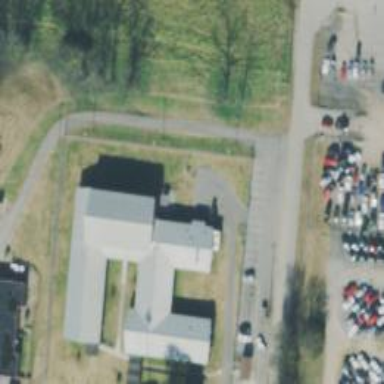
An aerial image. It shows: Prison building.